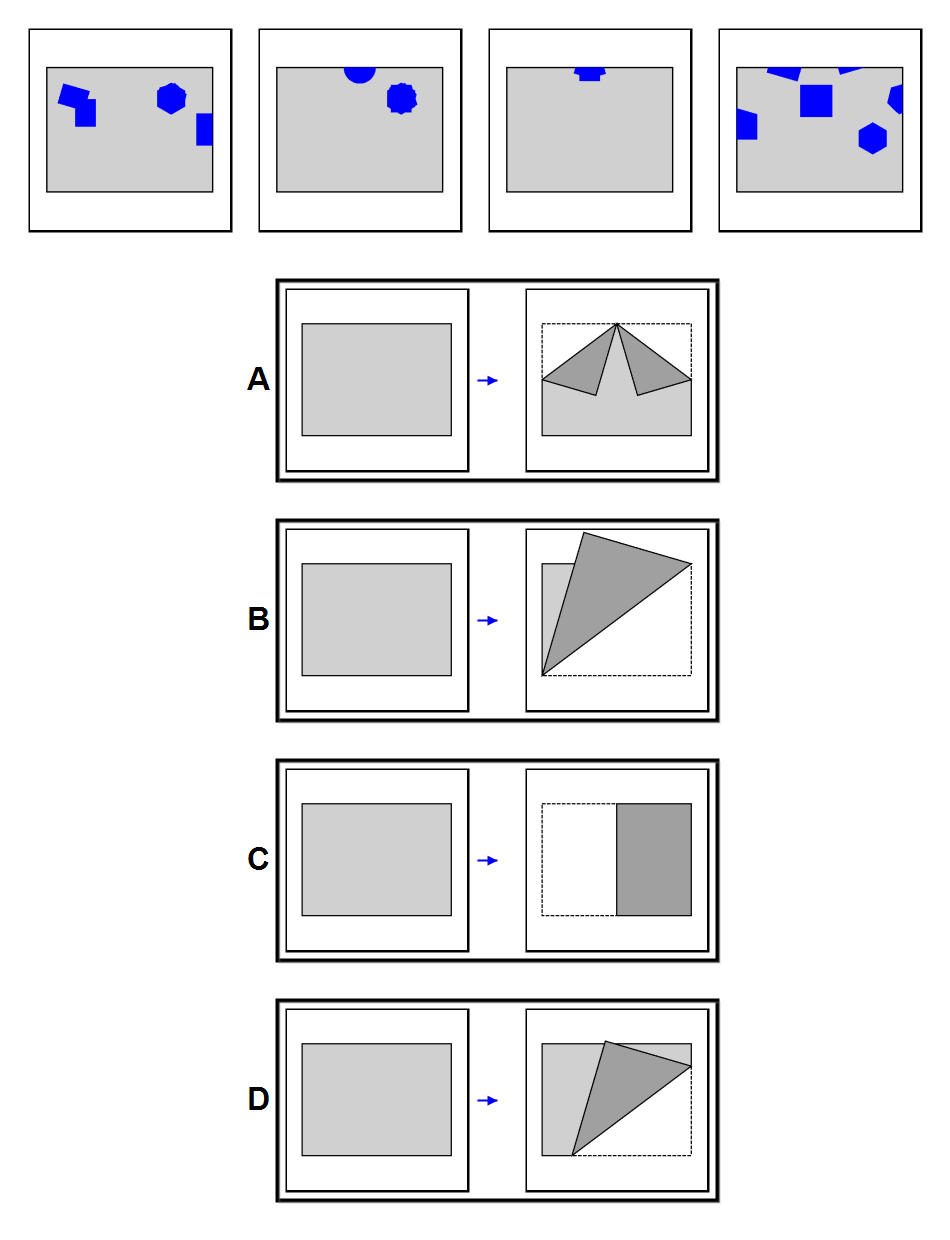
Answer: A